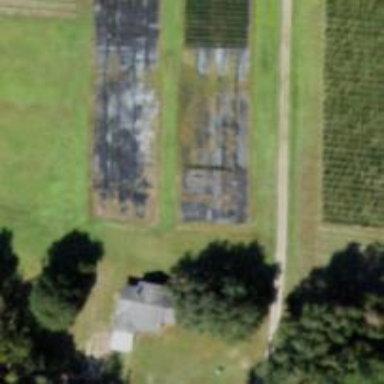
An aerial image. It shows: Plant nursery area.